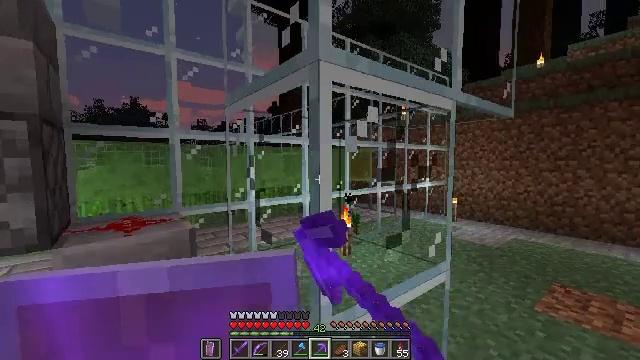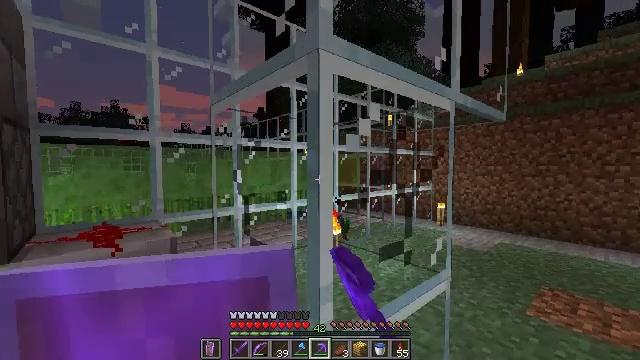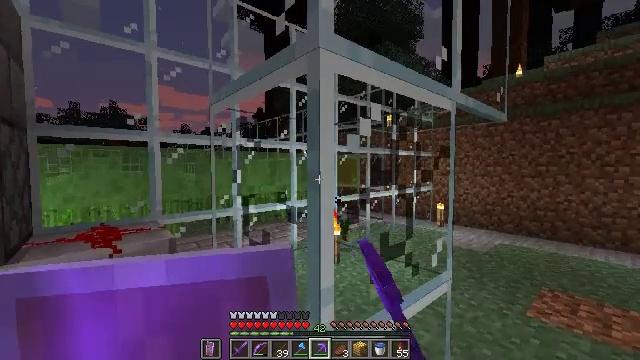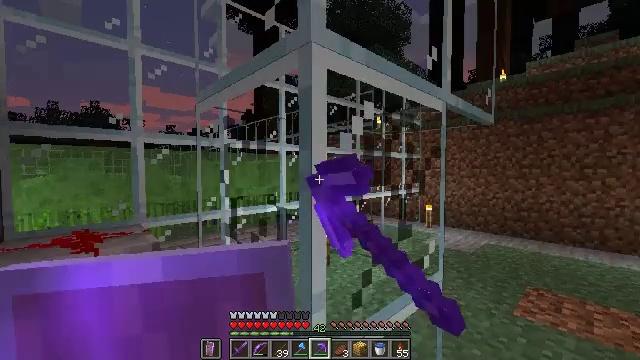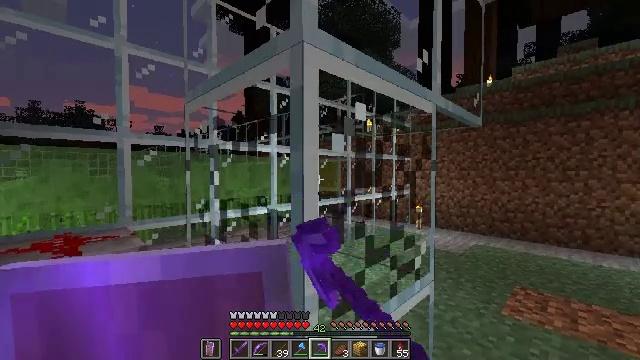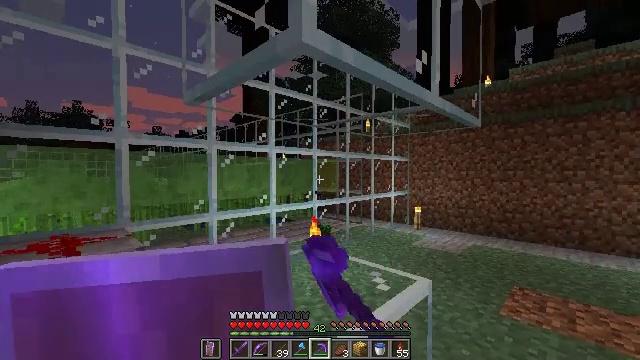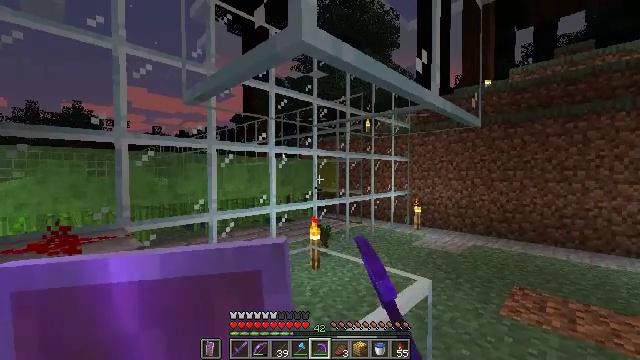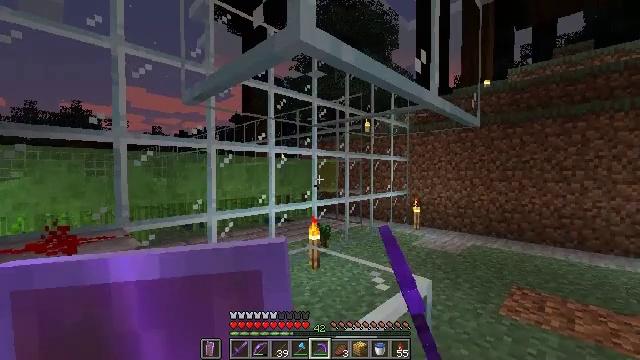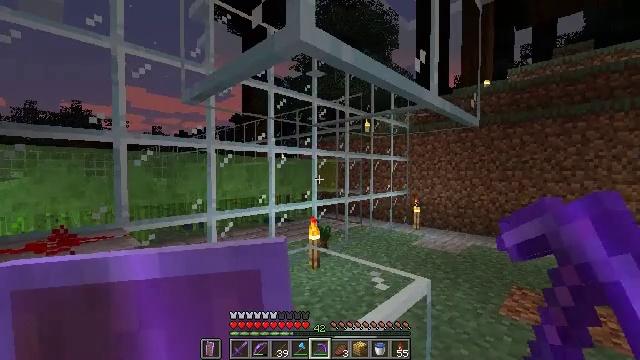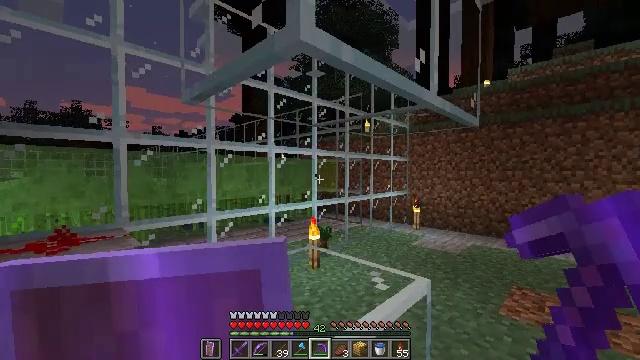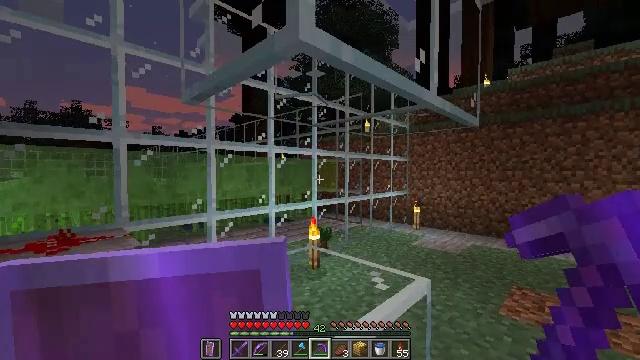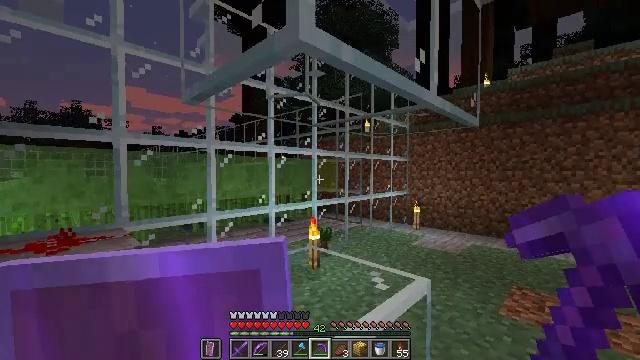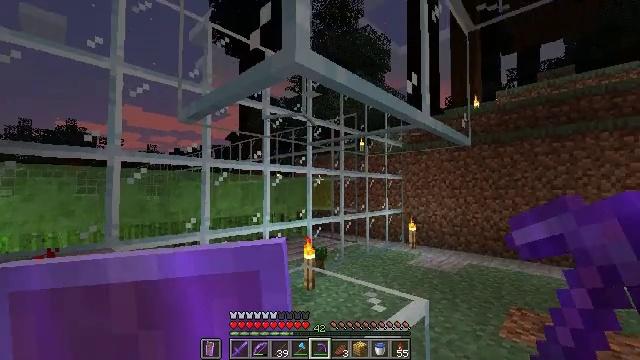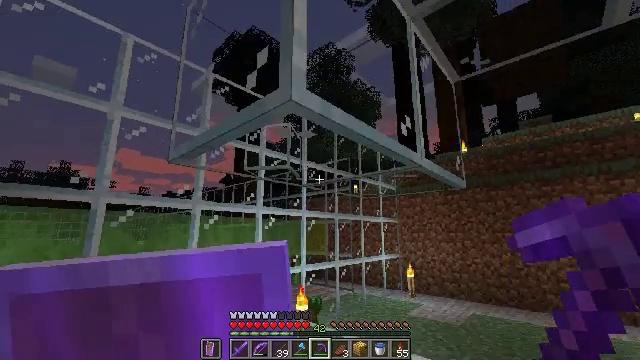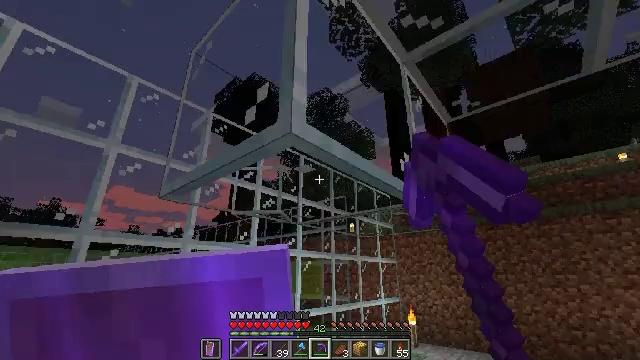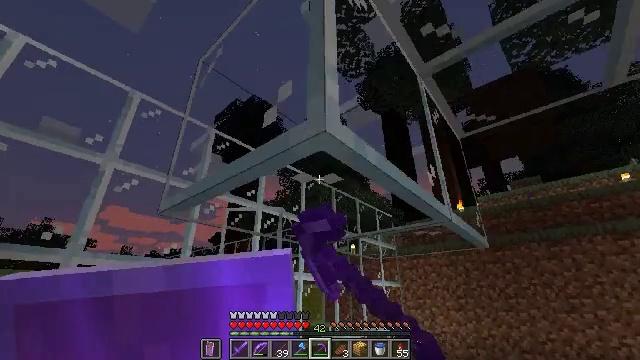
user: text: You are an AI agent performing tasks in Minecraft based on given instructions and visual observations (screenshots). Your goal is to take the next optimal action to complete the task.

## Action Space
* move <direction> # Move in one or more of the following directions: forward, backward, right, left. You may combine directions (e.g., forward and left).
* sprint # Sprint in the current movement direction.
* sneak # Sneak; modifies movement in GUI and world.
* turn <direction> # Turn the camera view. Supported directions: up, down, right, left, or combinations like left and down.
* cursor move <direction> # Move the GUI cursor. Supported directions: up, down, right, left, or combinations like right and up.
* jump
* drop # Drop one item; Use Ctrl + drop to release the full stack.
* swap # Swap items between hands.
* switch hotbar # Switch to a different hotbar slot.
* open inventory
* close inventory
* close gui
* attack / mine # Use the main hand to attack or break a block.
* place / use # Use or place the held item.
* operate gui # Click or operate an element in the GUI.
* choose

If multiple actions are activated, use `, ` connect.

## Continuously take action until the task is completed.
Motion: motion action
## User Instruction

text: Break the glass block.
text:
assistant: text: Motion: turn right and up, attack / mine
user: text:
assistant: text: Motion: attack / mine
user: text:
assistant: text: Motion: turn right, attack / mine
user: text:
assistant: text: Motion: turn right, attack / mine
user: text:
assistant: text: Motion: attack / mine
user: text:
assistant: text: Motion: attack / mine
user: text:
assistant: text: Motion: attack / mine
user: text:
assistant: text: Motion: attack / mine
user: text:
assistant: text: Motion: attack / mine
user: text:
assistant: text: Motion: attack / mine
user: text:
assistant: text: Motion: attack / mine
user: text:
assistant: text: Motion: turn right and up, attack / mine
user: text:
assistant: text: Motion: move forward, turn right and up, attack / mine
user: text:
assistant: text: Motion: move forward and move left, turn right and up, attack / mine
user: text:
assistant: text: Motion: move forward and move left, turn up, attack / mine
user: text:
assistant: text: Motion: move forward and move left, turn right and up, attack / mine
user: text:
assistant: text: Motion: turn right and up, attack / mine
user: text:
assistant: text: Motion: turn right and up, attack / mine
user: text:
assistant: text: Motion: turn right and up, attack / mine
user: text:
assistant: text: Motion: attack / mine
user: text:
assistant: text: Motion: turn right, attack / mine
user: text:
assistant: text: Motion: turn right, attack / mine
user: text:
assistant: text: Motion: turn right, attack / mine
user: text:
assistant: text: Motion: turn right, attack / mine
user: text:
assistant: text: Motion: turn right, attack / mine
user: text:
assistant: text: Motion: attack / mine
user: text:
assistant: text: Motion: attack / mine
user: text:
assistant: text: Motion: attack / mine
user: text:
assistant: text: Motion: attack / mine
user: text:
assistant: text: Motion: attack / mine